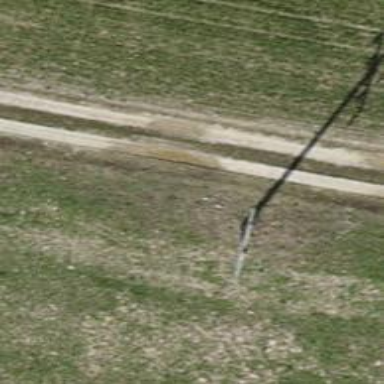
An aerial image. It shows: Power tower.